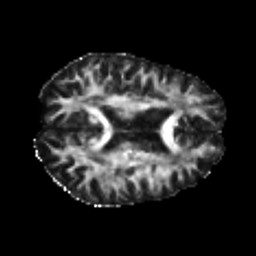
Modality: FA
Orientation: axial
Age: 24
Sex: male
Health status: healthy
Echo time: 0.074 s